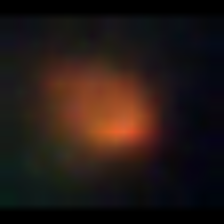
Taxon: NanoPlankton
Group: Other